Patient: sex M, age 54
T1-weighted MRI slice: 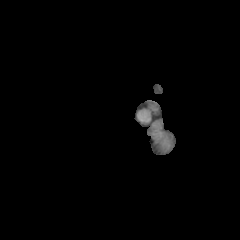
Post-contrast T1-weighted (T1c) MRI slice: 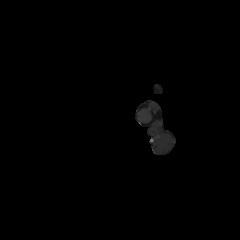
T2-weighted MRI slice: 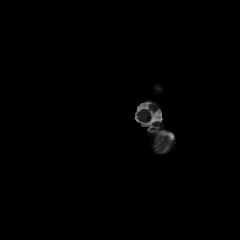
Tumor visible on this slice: no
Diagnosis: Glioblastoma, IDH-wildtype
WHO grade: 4